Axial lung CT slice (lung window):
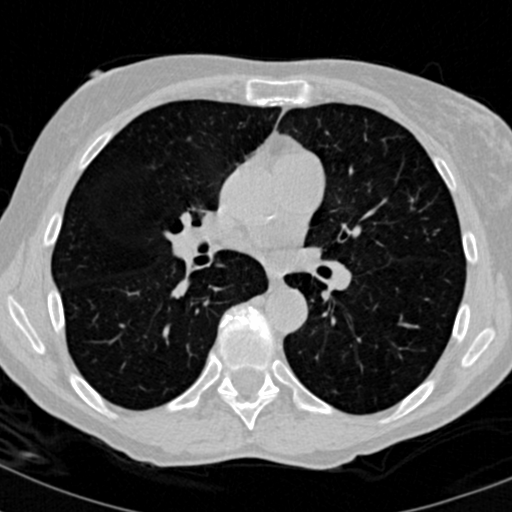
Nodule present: no